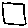
Label: square